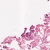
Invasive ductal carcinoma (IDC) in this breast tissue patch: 0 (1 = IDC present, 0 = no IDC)